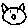
Label: cat